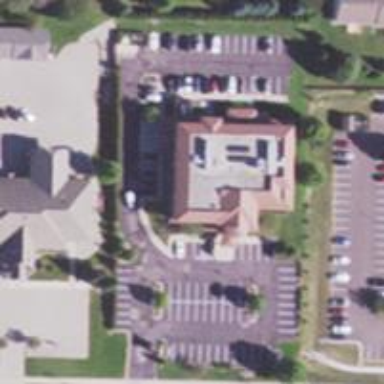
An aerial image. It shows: Healthcare clinic.